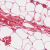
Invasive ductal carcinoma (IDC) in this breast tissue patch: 0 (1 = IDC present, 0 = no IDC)